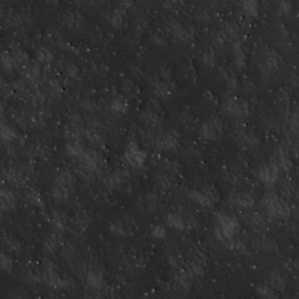
Label: non_frost